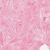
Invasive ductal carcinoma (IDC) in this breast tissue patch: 0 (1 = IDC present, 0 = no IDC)